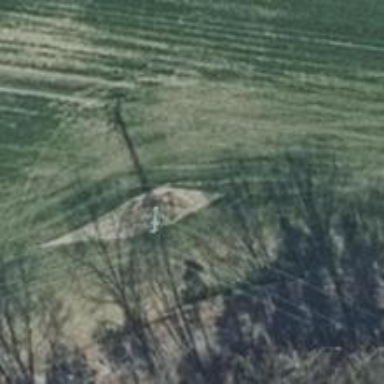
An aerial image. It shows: Minor power line.